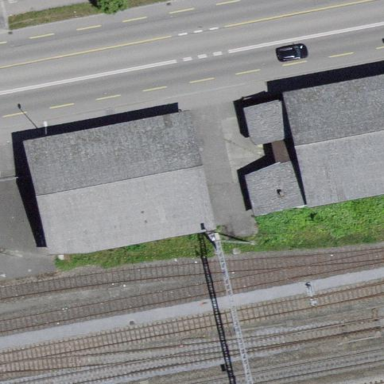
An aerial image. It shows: Industrial building with gabled roof.